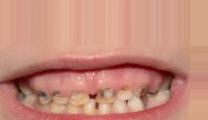
Condition: Caries